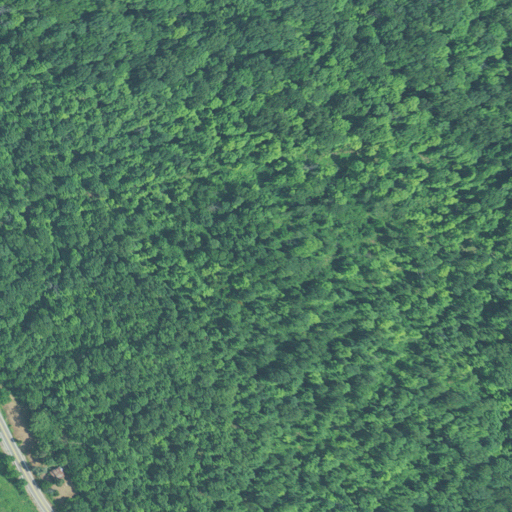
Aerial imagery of mountain in West Virginia named Indian Hill containing deciduous forest, open development, and pasture